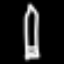
Label: pencil